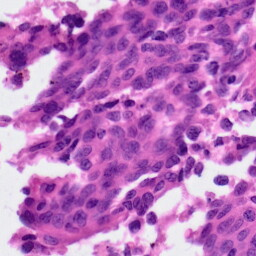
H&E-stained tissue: Ovarian